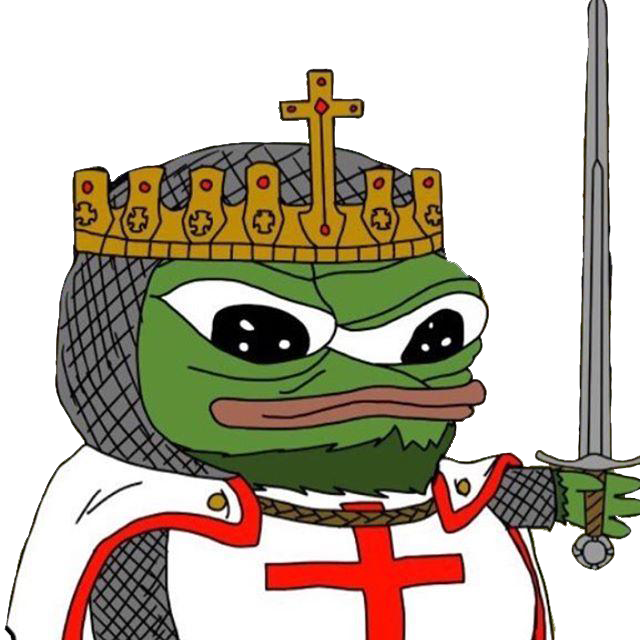
Label: 5_Pepe